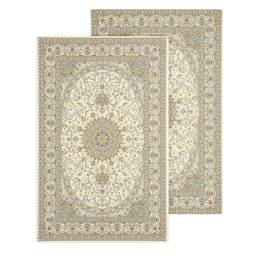
Label: decoration